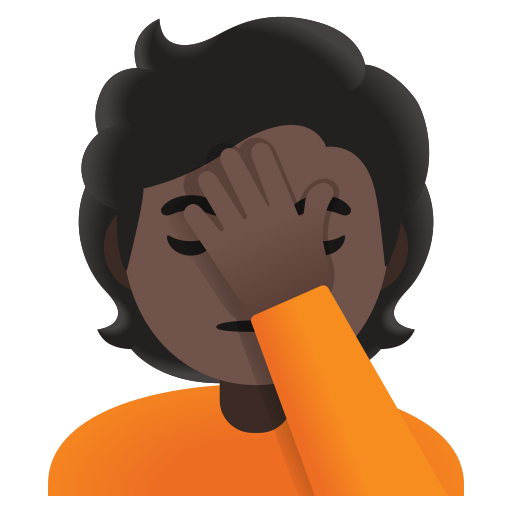
Emoji: 🤦🏿